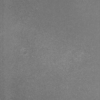
Label: dusty